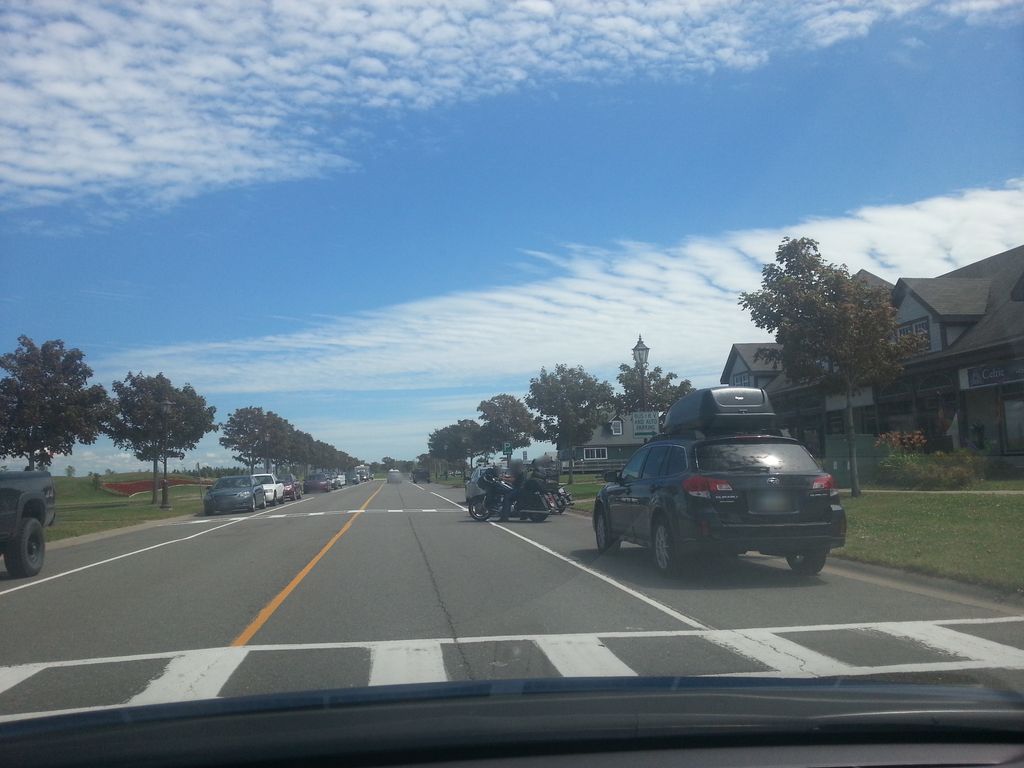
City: charlottetown